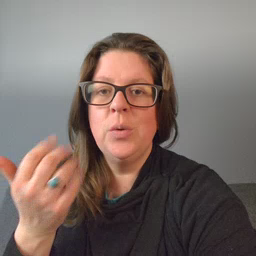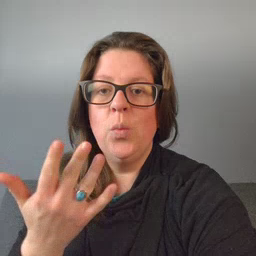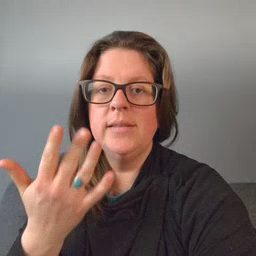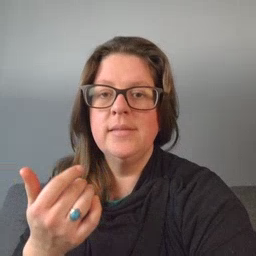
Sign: wait